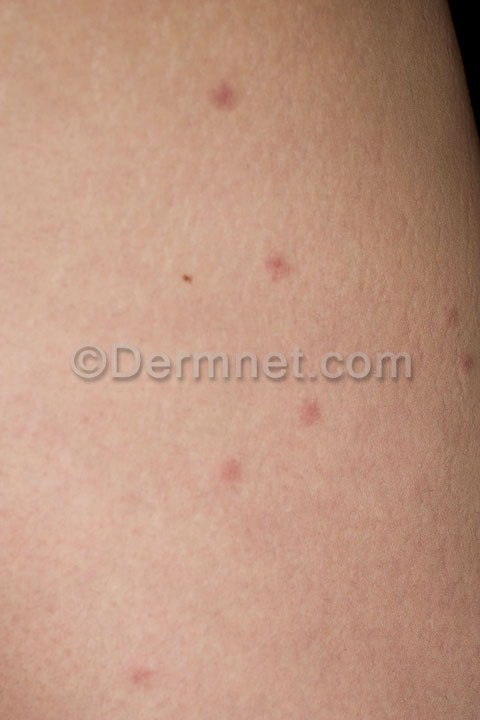
Disease: Scabies Lyme Disease and other Infestations and Bites